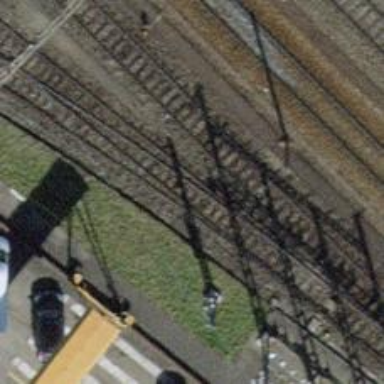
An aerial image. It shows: Railway switch.